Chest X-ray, AP view. Patient: 33 years old, sex F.
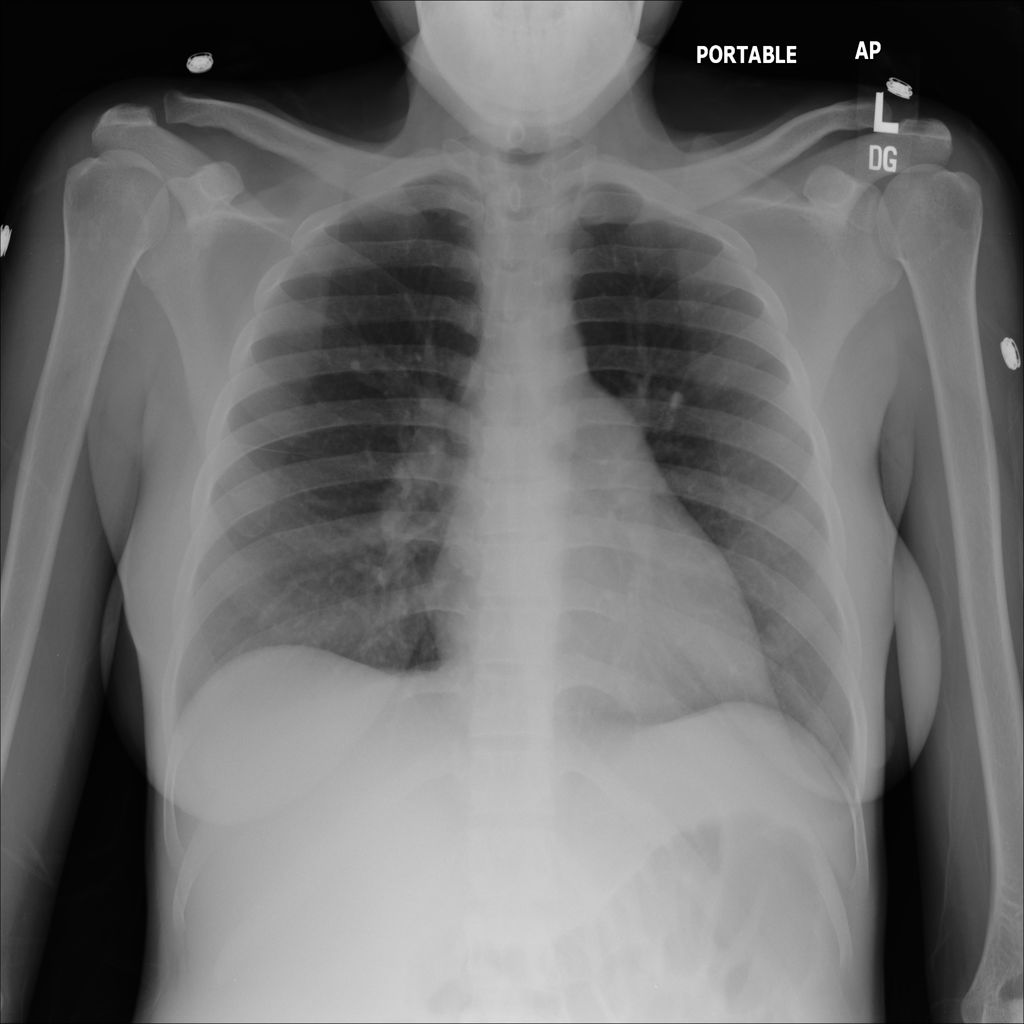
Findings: No Finding